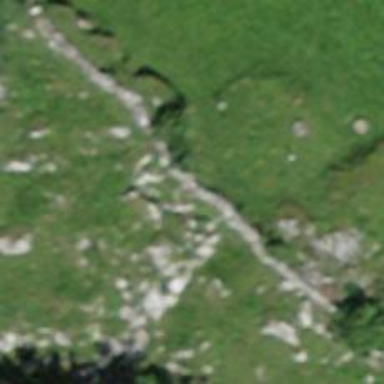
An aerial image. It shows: Wall made of dry stone.